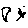
Label: moon